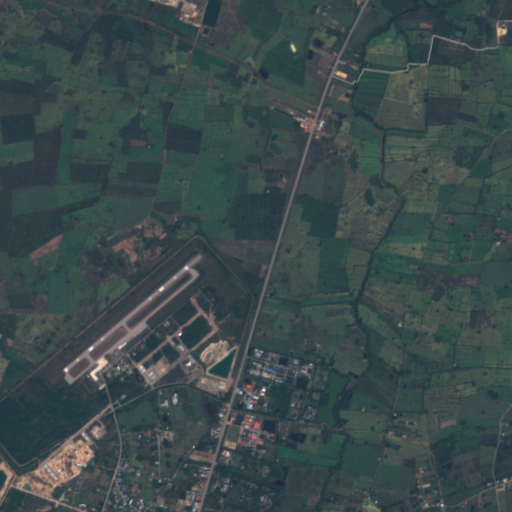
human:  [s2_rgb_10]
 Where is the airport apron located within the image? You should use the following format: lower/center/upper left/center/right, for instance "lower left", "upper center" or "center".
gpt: The airport apron is located in the lower left of the image.
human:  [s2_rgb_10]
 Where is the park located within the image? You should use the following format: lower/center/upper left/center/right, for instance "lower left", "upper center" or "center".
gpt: The park is located in the lower left of the image.
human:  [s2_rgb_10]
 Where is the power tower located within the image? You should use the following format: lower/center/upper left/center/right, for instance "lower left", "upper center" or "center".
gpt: There is no power tower in the image.